Interaction volume radius: 5 \u00c5
Interaction volume height: 40 \u00c5
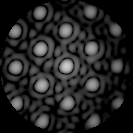
Disorder parameter: 0.09856